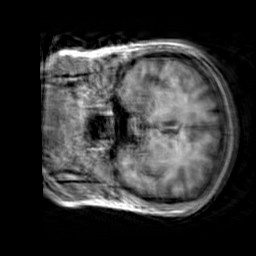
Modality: T1w
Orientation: coronal
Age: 31
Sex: female
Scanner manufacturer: siemens
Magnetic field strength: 3 T
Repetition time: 2.3 s
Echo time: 0.00303 s